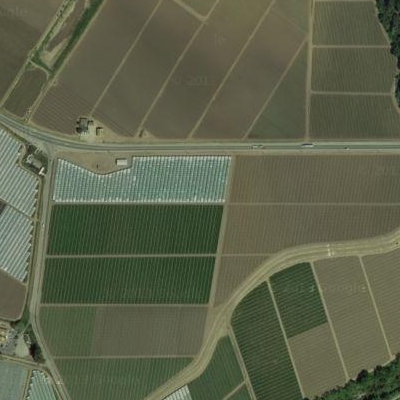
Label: bField